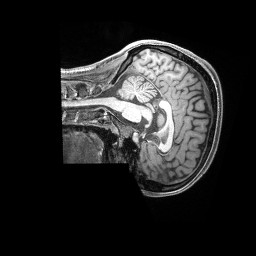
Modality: T1w
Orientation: sagittal
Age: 25
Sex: female
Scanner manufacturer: siemens
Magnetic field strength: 3 T
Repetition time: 2.4 s
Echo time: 0.00228 s